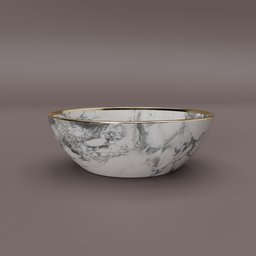
Label: decoration